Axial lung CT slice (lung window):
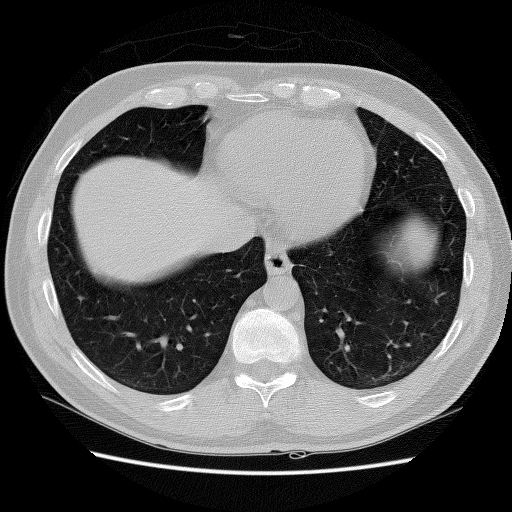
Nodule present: no